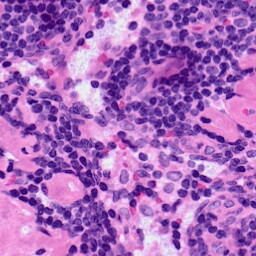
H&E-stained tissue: LymphNode